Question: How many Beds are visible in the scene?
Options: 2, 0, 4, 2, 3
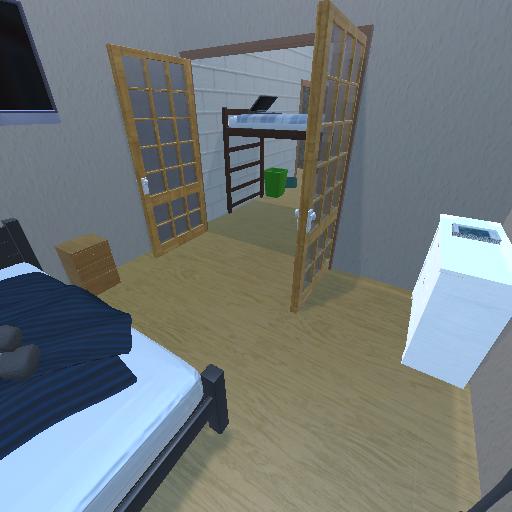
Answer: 2